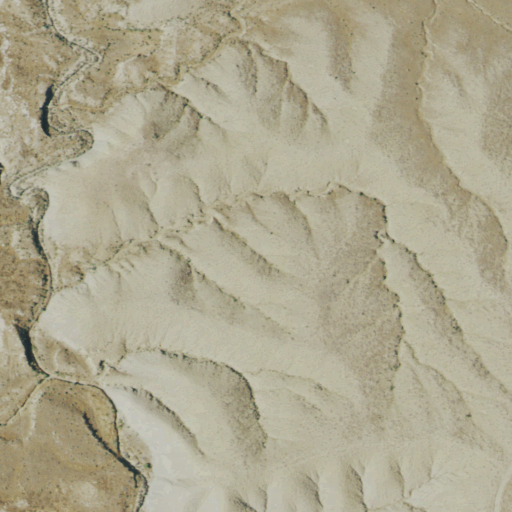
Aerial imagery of valley in Colorado named Grand Valley containing shrub and grassland